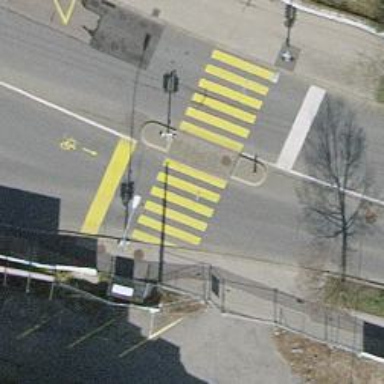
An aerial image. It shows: Footway crossing with marked asphalt surface.